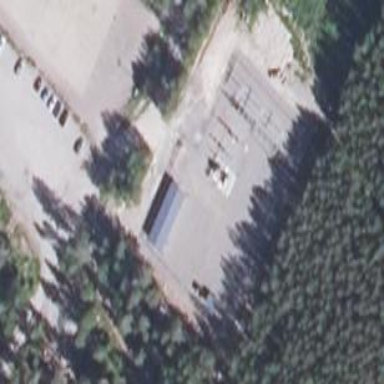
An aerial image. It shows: Power substation enclosed by fence.